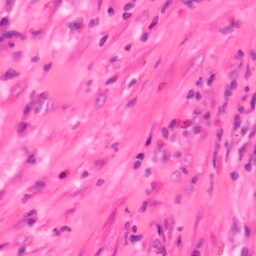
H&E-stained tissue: Colon